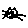
Label: cat